Question: This question may be old, but I couldn't think of an answer.
Say, there are two lists of different lengths, ; how do we know where the merging point is?
Conditions:
1. We don't know the length
2. We should parse each list only once.

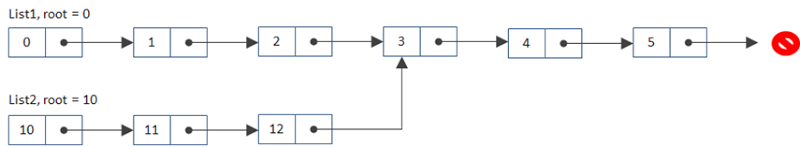
Answer: If
- -
the following algorithm would be the solution.
First, the numbers. Assume the first list is of length 'a+c' and the second one is of length 'b+c', where 'c' is the length of their common "tail" (after the mergepoint). Let's denote them as follows:
'''
x = a+c
y = b+c
'''
Since we don't know the length, we will calculate 'x' and 'y' without additional iterations; you'll see how.
Then, we iterate each list and reverse them while iterating! If both iterators reach the merge point at the same time, then we find it out by mere comparing. Otherwise, one pointer will reach the merge point before the other one.
After that, when the other iterator reaches the merge point, it won't proceed to the common tail. Instead will go back to the former beginning of the list that had reached merge-point before! So, before it reaches the end of the changed list (i.e. the former beginning of the other list), he will make 'a+b+1' iterations total. Let's call it 'z+1'.
The pointer that reached the merge-point first, will keep iterating, until reaches the end of the list. The number of iterations it made should be calculated and is equal to 'x'.
Then, this pointer iterates back and reverses the lists again. But now it won't go back to the beginning of the list it originally started from! Instead, it will go to the beginning of the other list! The number of iterations it made should be calculated and equal to 'y'.
So we know the following numbers:
'''
x = a+c
y = b+c
z = a+b
'''
From which we determine that
'''
a = (+x-y+z)/2
b = (-x+y+z)/2
c = (+x+y-z)/2
'''
Which solves the problem.